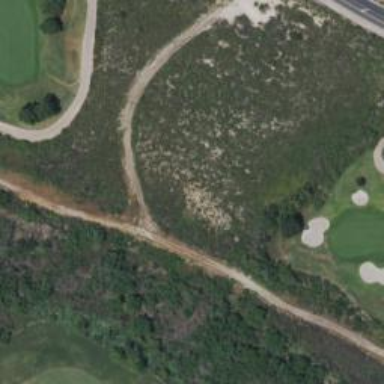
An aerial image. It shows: Service road used as golf cart path.